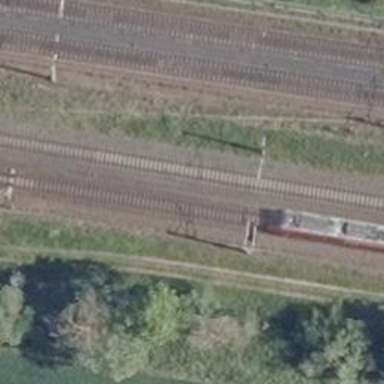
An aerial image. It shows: Railway milestone with catenary mast.